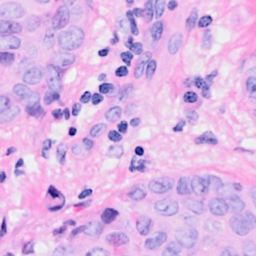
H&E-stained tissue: Breast